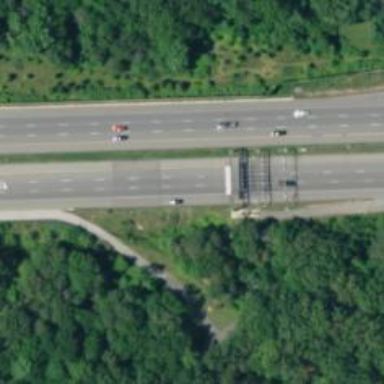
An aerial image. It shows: Toll gantry on the road.